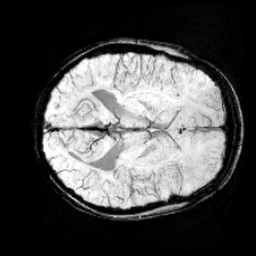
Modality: minIP
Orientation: axial
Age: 9
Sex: male
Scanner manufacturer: siemens
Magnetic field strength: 3 T
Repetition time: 0.027 s
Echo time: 0.02 s